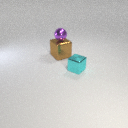
small purple metal sphere above large brown metal cube